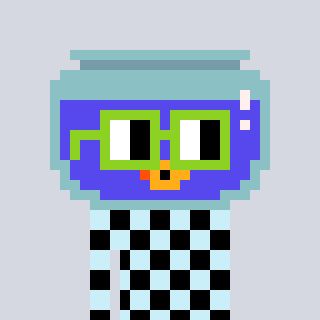
a pixel art character with square light green glasses, a goldfish-shaped head and a cold-colored body on a cool background